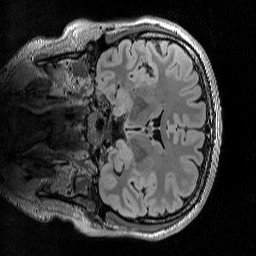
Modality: T2w
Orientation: coronal
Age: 34
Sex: male
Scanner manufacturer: siemens
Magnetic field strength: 3 T
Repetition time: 5 s
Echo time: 0.386 s